Field crop: maize
Growth stage: 2
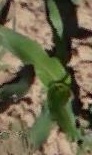
Species: maize